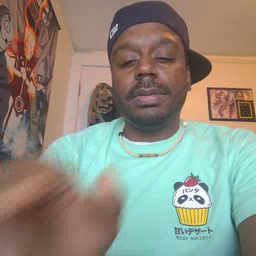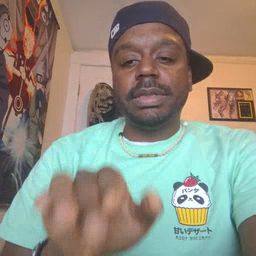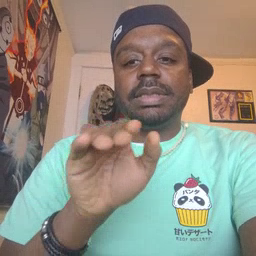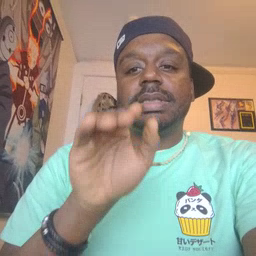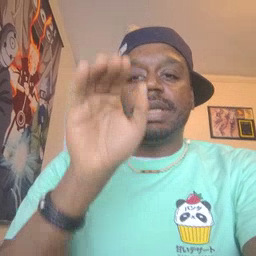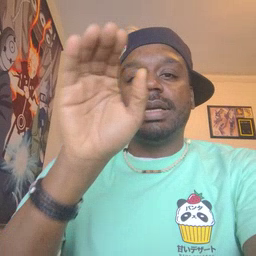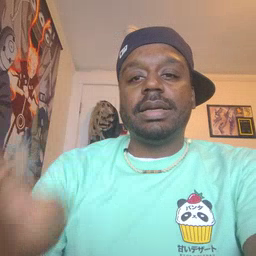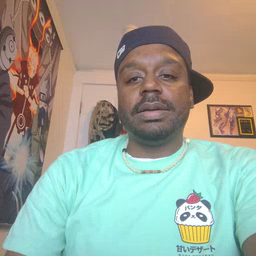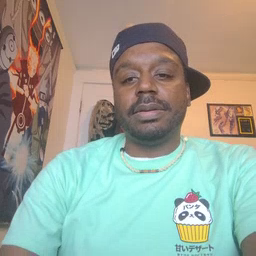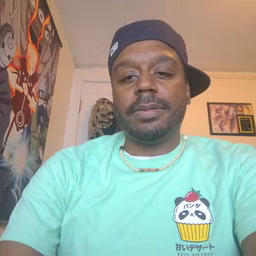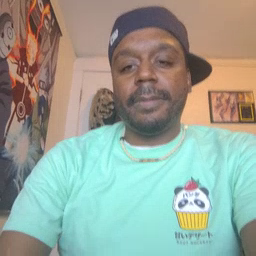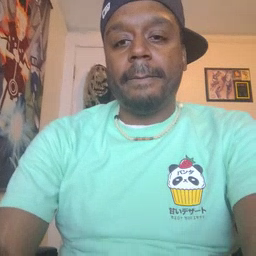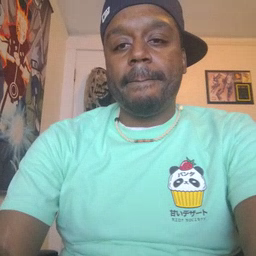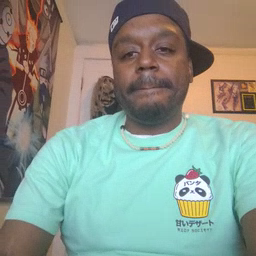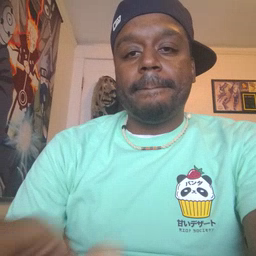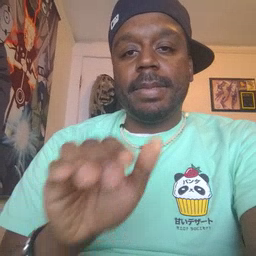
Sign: stairs